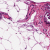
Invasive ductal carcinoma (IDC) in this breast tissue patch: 0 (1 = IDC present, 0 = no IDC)